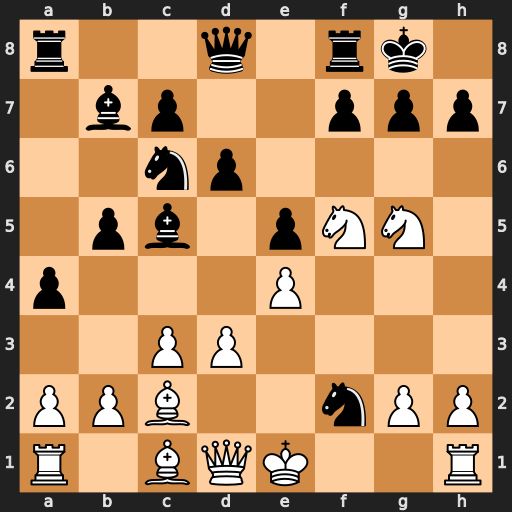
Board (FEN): r2q1rk1/1bp2ppp/2np4/1pb1pNN1/p3P3/2PP4/PPB2nPP/R1BQK2R
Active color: w
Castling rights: KQ
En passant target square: -
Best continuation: Qh5 h6 Nxh6+ gxh6 Qxh6